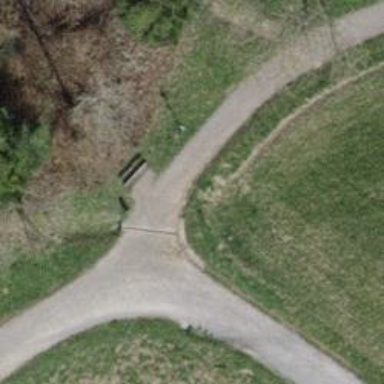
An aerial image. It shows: Brown bench.